Question: For some reason, I'm receiving many "Control reaches end of non-void function" warnings from Xcode despite the fact that I am returning a value. I get the warning in two functions (shown in the below image). In the first function, I call 'return [super init]' and the return type is 'id', so I don't understand why I'm getting that warning. In the second function, the return type is void, and the warning specifies that the error is occurring in a function. Basically, I'm wondering whether I'm making some mistake I'm not aware of, or if Xcode is just acting buggy.

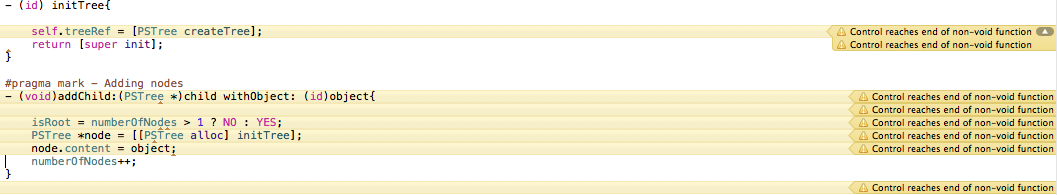
Answer: [Posted as answer as suggested by the author of the question with a bit more info]
Just running the project in most cases causes the compiler to just regenerate the linker files which have been affected since the last build and sometimes it's not perfect which is what causes these errors.
To solve, just Clean your project (Product -> Clean or Command-Shift-K) and then run your project. This causes any previously generated linker files to be destroyed (not a problem) and regenerated from scratch. The build will take longer than just simply running the project because it needs to build and link every class as opposed to just the ones that have changed when simply doing Run